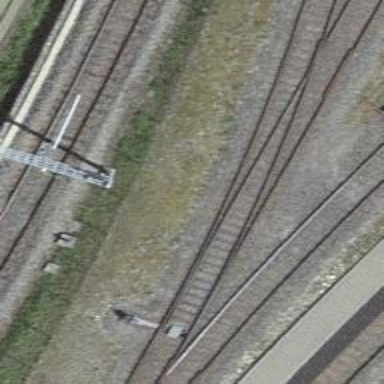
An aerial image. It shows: Railway switch.